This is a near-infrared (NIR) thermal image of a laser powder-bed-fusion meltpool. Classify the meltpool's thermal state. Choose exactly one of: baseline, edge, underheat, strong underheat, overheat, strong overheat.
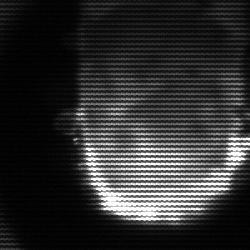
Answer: baseline